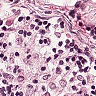
Metastatic tissue present: no